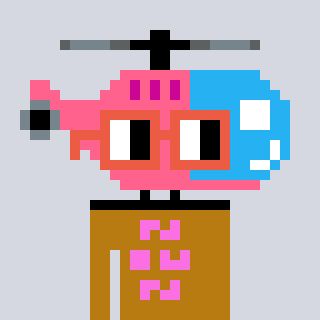
a pixel art character with square orange glasses, a helicopter-shaped head and a gold-colored body on a cool background